Question: Please Consider :
'''
intense = Reverse[Round[Rationalize /@ N[10^Range[0, 3, 1/3]]]];
values = Range[0, 9/10, 1/10];
intensityLegend = Column[Prepend[MapThread[
Function[{intensity, values},
Row[{Graphics[{(Lighter[Blue, values]),
Rectangle[{0, 0}, {4, 1}], Black,
Text[Style[ToString[intensity], 16, Bold], {2, .5}]}]}]],
{intense, values}], Text[Style["Photons Number", Bold, 15]]]];
IntersectionDp1={{1., 588.377}, {2.15443, 580.306}, {4.64159, 573.466}, {10.,560.664},
{21.5443, 552.031}, {46.4159, 547.57}, {100.,545.051},
{215.443, 543.578}, {464.159, 542.281}, {1000., 541.346}}
FindD1=ListLogLinearPlot[Map[List, IntersectionDp1],
Frame -> True,
AxesOrigin -> {-1, 0},
PlotMarkers ->
With[{markerSize = 0.04}, {Graphics[{Lighter[Blue, #], Disk[]}],
markerSize} & /@Range[9/10, 0, -1/10]], Filling -> Axis,
FillingStyle -> Opacity[0.8],
PlotRange -> {{.5, 1100}, {540, 600}},
ImageSize->400];
Grid[{{intensityLegend, FindD1}, {intensityLegend, FindD1}},
ItemSize -> {50, 20}, Frame -> True]
'''

While Row adjust the size I need to use Grid. This is why I duplicated in grid.
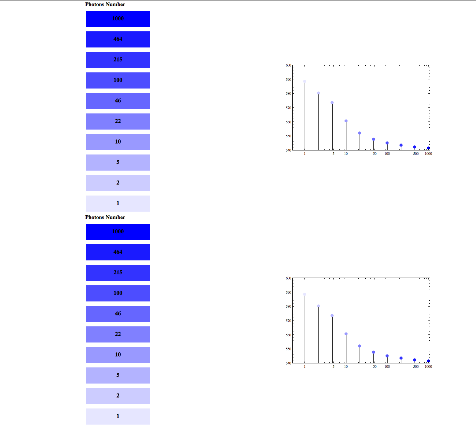
Answer: Working with Image Sizes. The (* <- *) marks the important modifications to your code, the rest are mainly font size thingies:
'''
intense = Reverse[Round[Rationalize /@ N[10^Range[0, 3, 1/3]]]];
values = Range[0, 9/10, 1/10];
imgSize = 400; (* <- *)
Off[Ticks::ticks]
IntersectionDp1 = {{1., 588.377}, {2.15443, 580.306}, {4.64159, 573.466},
{10., 560.664}, {21.5443, 552.031}, {46.4159, 547.57}, {100., 545.051},
{215.443, 543.578}, {464.159, 542.281}, {1000., 541.346}}
FindD1 = ListLogLinearPlot[Map[List, IntersectionDp1], Frame -> True,
AxesOrigin -> {-1, 0},
PlotMarkers ->
With[{markerSize = 0.04},
{Graphics[{Lighter[Blue, #], Disk[]}], markerSize} &
/@ Range[9/10, 0, -1/10]], Filling -> Axis, FillingStyle -> Opacity[0.8],
PlotRange -> {{.5, 1100}, {540, 600}}, ImageSize -> imgSize]; (* <- *)
intensityLegend =
Rasterize[Column[
Prepend[
Reverse@MapThread[ (* <- *)
Function[{intensity, values},
Row[{Graphics[{(Lighter[Blue, values]),
Rectangle[{0, 0}, {4, 1}], Black,
Text[Style[ToString[intensity], 30, Bold], {2, .5}]}]}]],
{intense, values}],
Text[Style["Photons Number", Bold, 25]]]],
ImageSize -> {Automatic, (* <- *)
IntegerPart@
First[imgSize Cases[AbsoluteOptions[FindD1],
HoldPattern[AspectRatio -> x_] -> x]]}];
Grid[{{intensityLegend, FindD1}, {intensityLegend, FindD1}}, Frame -> True]
'''

Where I reversed the intensities column for aesthetic purposes.
If you don't explicitly specify the ImageSize option for the Plot, you'll disappointingly find that 'AbsoluteOptions[Plot, "ImageSize"]' returns '"Automatic"' !
Answering the @500's comment bellow
The expression:
'''
ImageSize -> {Automatic, (* <- *)
IntegerPart@
First[imgSize Cases[AbsoluteOptions[FindD1],
HoldPattern[AspectRatio -> x_] -> x]]}];
'''
is really a working replacement for something that work to get the image size of a Plot:
'''
ImageSize -> {Automatic, Last@AbsoluteOptions[FindD1,"ImageSize"]}
'''
So, what the 'IntegerPart[...]' thing is doing is getting the vertical size of the plot image, multiplying 'imgSize' by the 'AspectRatio' of the Plot.
To understand how it works, run the code and then type:
'''
AbsoluteOptions[FindD1]
'''
and you will see the Plot options there. Then the Cases[] function is just extracting the 'AspectRatio' option.
In fact there is a cleaner way to do what the Cases[] does. It is:
'''
AbsoluteOptions[FindD1,"AspectRatio"]
'''
but there is another bug in the AbsoluteOptions function that prevents us to use it this way.